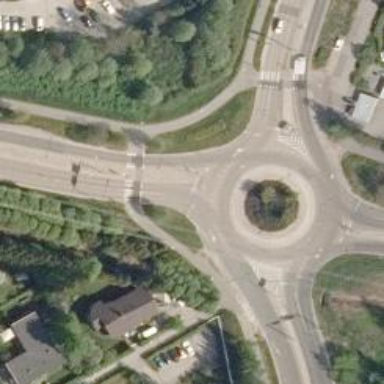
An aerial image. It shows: Asphalt road that is secondary route leading to roundabout.